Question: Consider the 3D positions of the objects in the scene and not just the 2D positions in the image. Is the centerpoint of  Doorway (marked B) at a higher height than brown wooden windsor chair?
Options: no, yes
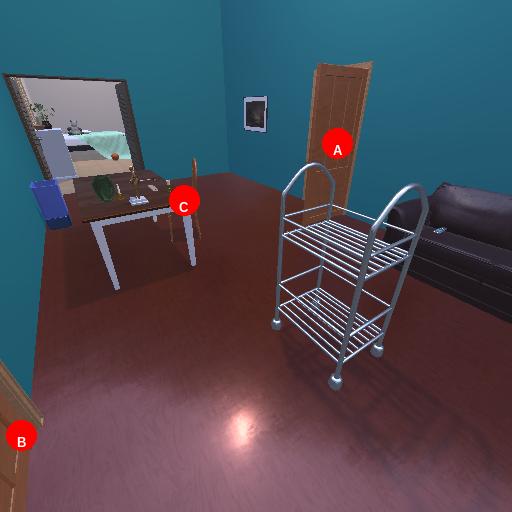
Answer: no